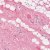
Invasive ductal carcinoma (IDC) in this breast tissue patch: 0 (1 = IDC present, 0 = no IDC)